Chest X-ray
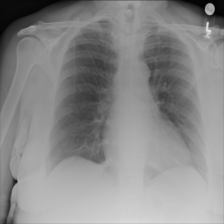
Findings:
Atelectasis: negative
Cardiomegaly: negative
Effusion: negative
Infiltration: negative
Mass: negative
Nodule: negative
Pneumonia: negative
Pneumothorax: negative
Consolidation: negative
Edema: negative
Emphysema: negative
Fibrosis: negative
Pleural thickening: negative
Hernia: negative